Question: I have searched for a while now how to limit the number max number of rows in a table
I have made a registration system in phpmyadmin and when I come up to 60 users then no one can register anymore.
Hope this information helps, and I hope that you can help me!
I use phpmyadmin.
Here is a picture of what I want to limit to max 60 users to make it more clearer:

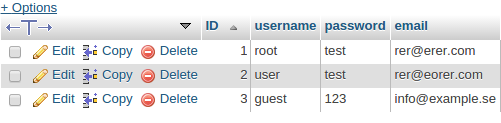
Answer: '''
CREATE TRIGGER check_user_number
BEFORE INSERT ON users FOR EACH ROW
BEGIN
IF (SELECT COUNT(*) FROM users) >= 60
THEN
CALL 'Cannot add row, the number of users is limited to 60!';
END IF;
END;
'''